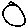
Label: circle